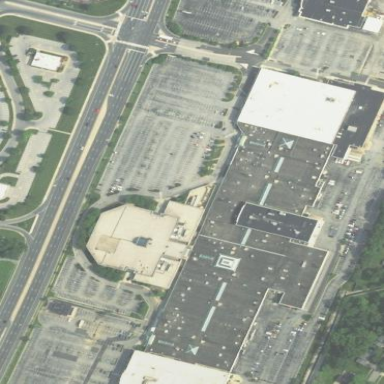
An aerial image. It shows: Retail area.